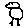
Label: bird